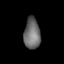
Tissue: skin
Cell type: Epithelial cells
Senescence score: 0.921
Nuclear area (px): 496
Mean DAPI intensity: 107.446